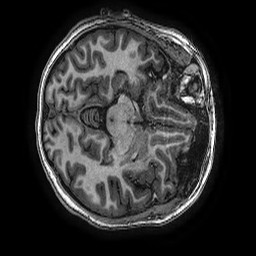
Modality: T1w
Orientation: axial
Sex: female
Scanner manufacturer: ge
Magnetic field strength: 3 T
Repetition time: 0.007644 s
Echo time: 0.003468 s